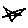
Label: star